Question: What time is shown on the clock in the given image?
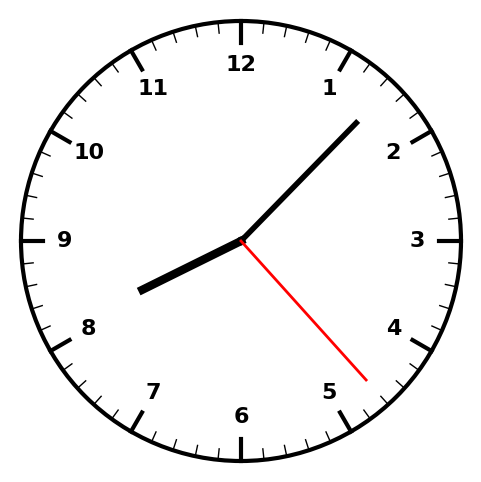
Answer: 08:07:23